Aerial crown-view tile of a tropical tree (Barro Colorado Island, Panama), acquired 20250715:
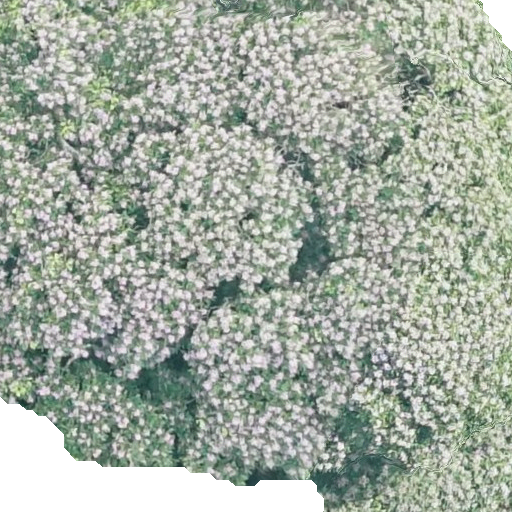
Species: Dipteryx oleifera
GBIF accepted scientific name: Dipteryx oleifera
Crown area: 581.124 m²